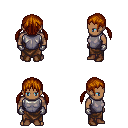
a pixel art fantasy rpg character, male body template, human, dark skin, steel chest armor, robe skirt, brunette twin-tailed hairstyle, metal gloves, brown shoes, four views (front, back, left, right), 2x2 character sprite sheet, small pixel art, hard edges, no anti-aliasing